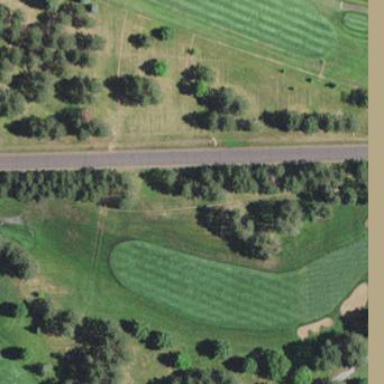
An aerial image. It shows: Area with grass used as rough in golf course.